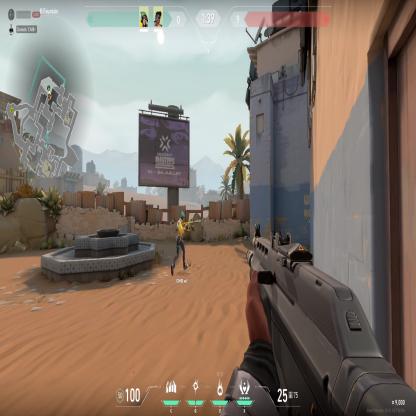
Label: teammate